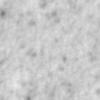
Label: no_change